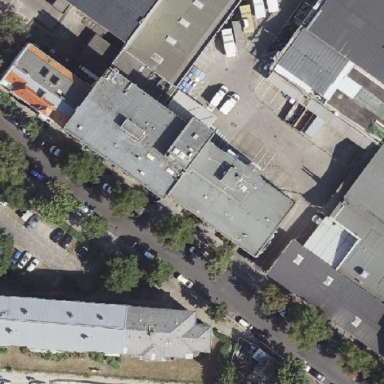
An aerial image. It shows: Industrial building.